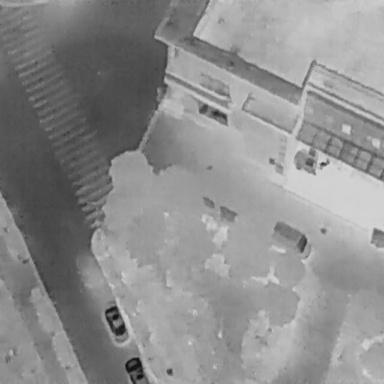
There are three Cars in the infrared image.